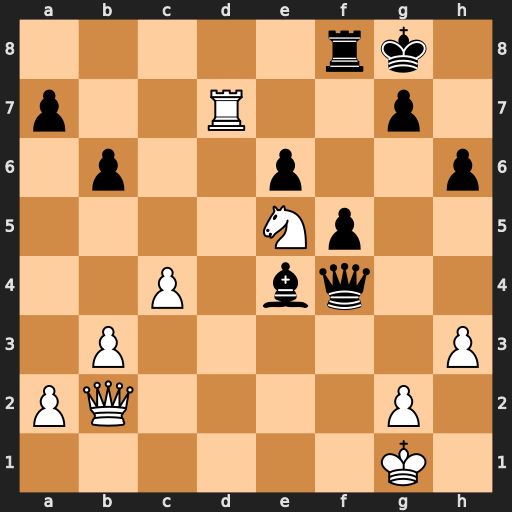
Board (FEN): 5rk1/p2R2p1/1p2p2p/4Np2/2P1bq2/1P5P/PQ4P1/6K1
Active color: w
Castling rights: -
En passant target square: -
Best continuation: Rxg7+ Kxg7 Nd3+ e5 Nxf4